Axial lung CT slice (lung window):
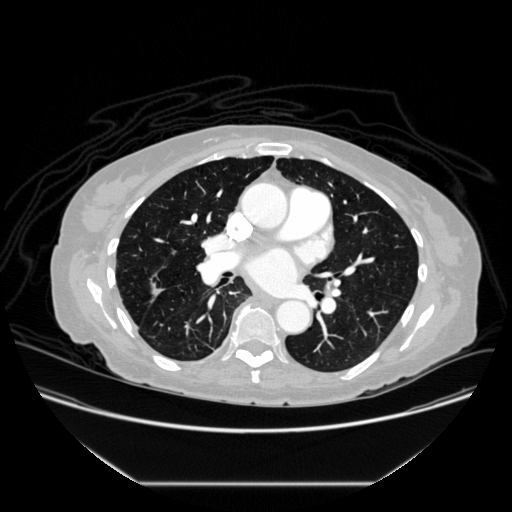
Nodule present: no